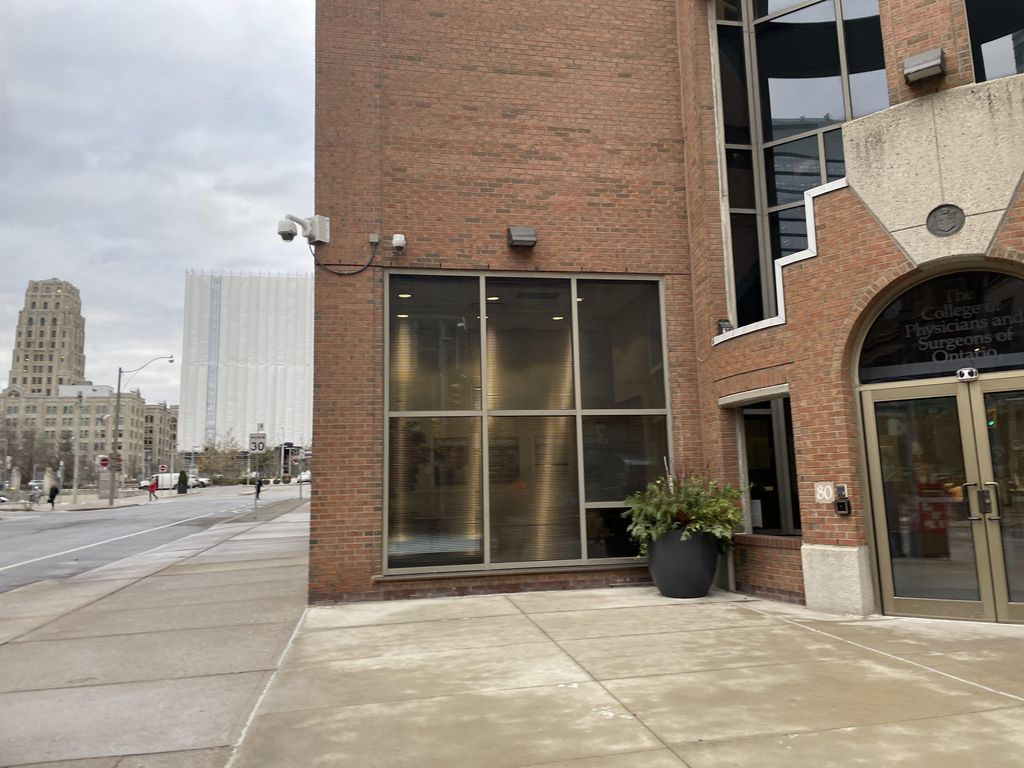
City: toronto